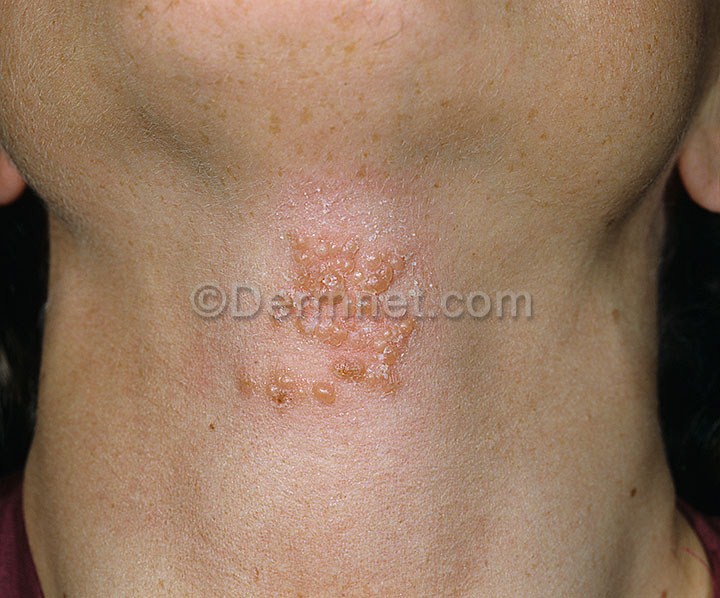
Disease: Warts Molluscum and other Viral Infections